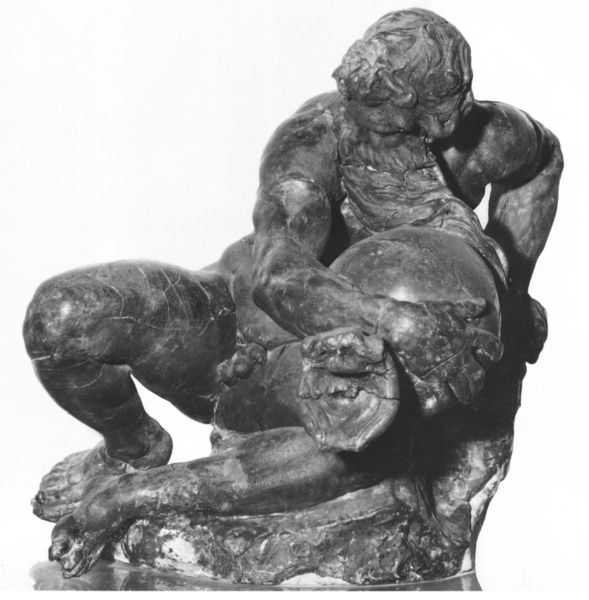
Titel: Flußgott
Künstler: Niccolo Tribolo
Institution: Florenz, Bargello
Schlagwörter: akt, gott, kampf, mann, nackt, nackter, sitzen, bewegung, frankreich, haar, marmor, paris, schwarz, ball, bart, arm, gesicht, sockel, stein, erde, figur, haare, sitzend, locken, sack, skulptur, statue, vase, beine, bein, füße, muskeln, sitzt, bronze, plastik, rodin, aufstützen, foto, penis, antike, fuss, heide, kugel, kopie, atlant, antik, muskel, schmerz, zeus, abstützen, tempel, gottheit, globus, amphora, klassik, grieche, muskulatur, archaik, weltkugel, genital, hellenismus, hoden, glied, bärtiger, atlas, gesucht, alexander, beschützer, genitalien, 19. jahrhundert, bartträger, bewergung, poeidon, d'orsay